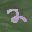
Label: 2